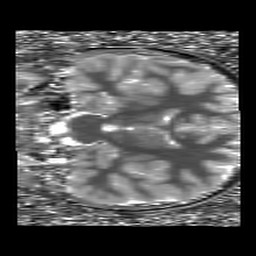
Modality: T1map
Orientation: coronal
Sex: female
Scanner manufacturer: siemens
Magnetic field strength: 3 T
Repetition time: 5 s
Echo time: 0.00368 s